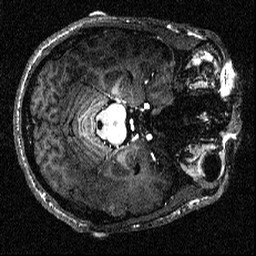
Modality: T1w
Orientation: axial
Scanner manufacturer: siemens
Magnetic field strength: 6.98 T
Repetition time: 2.5 s
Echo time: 0.00282 s